Field crop: tomato
Growth stage: 1
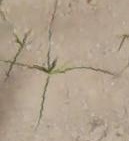
Species: cyperus